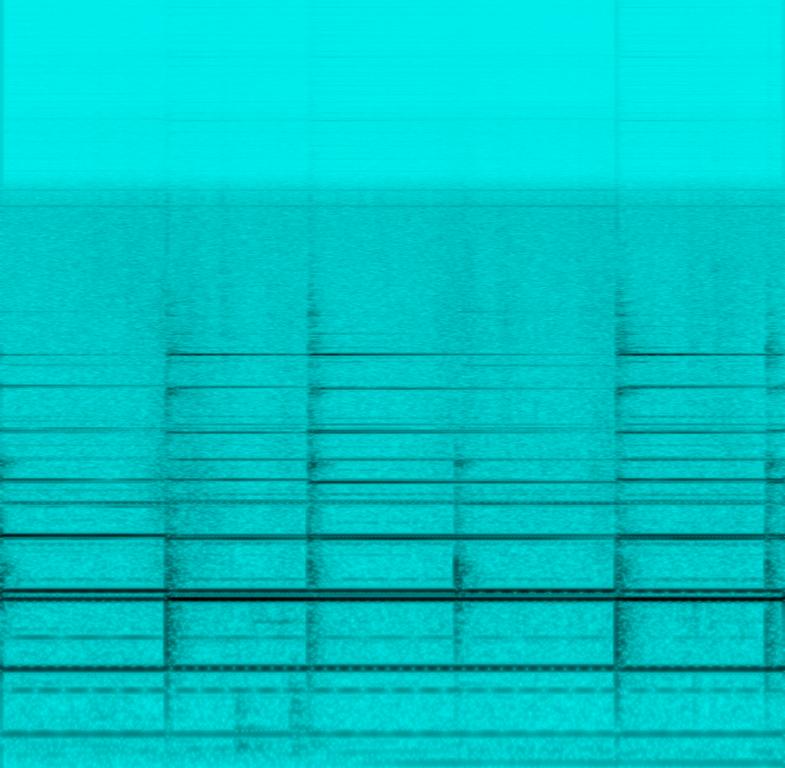
The song is an instrumental. The tempo is medium with different sized bells played with gongs producing various tones with vibrato and echo effects. The sounds are very meditational and therapeutic in nature. The audio quality is bad.